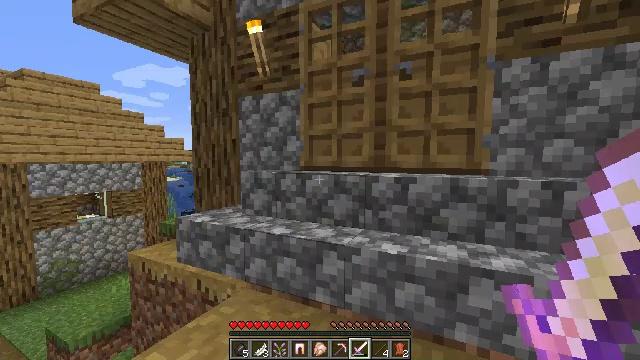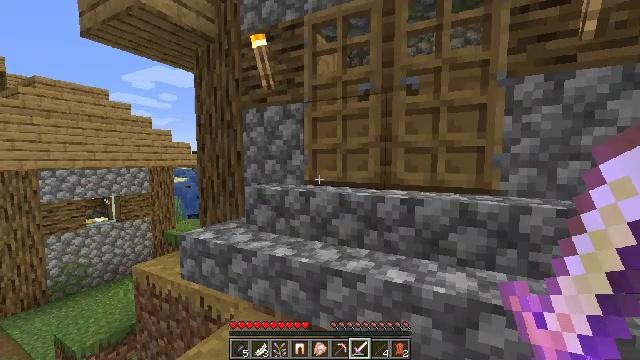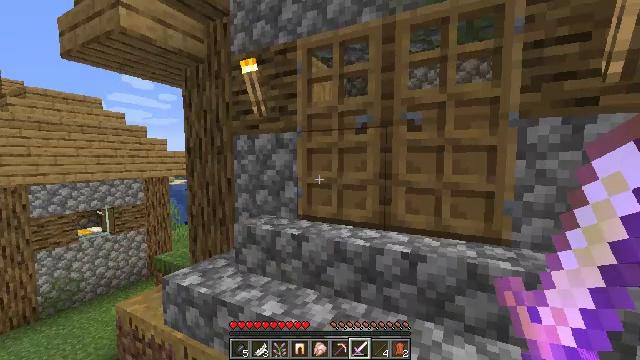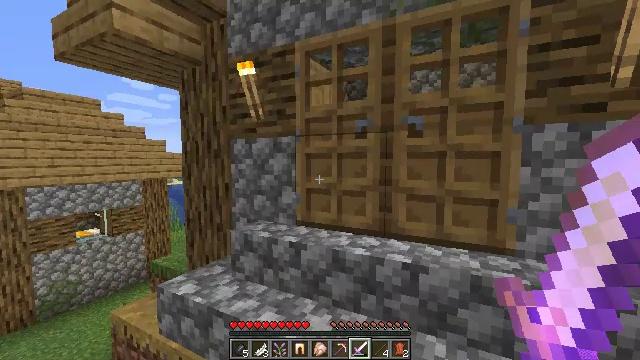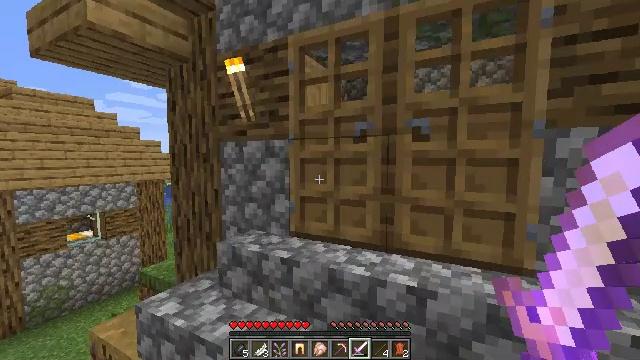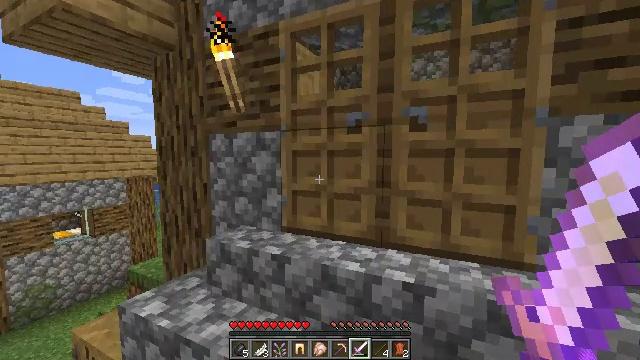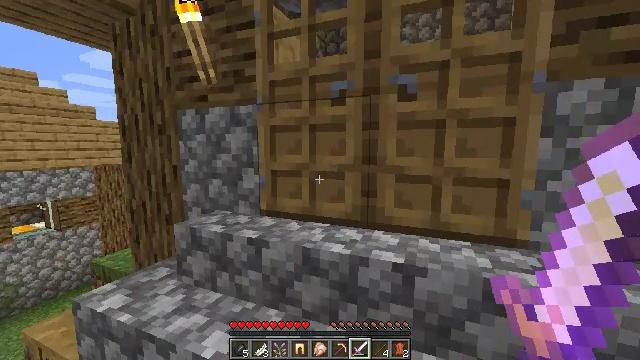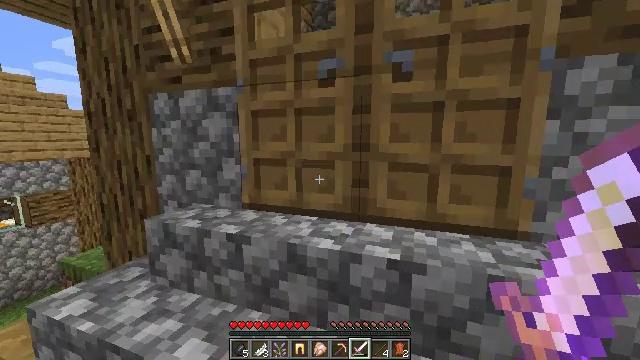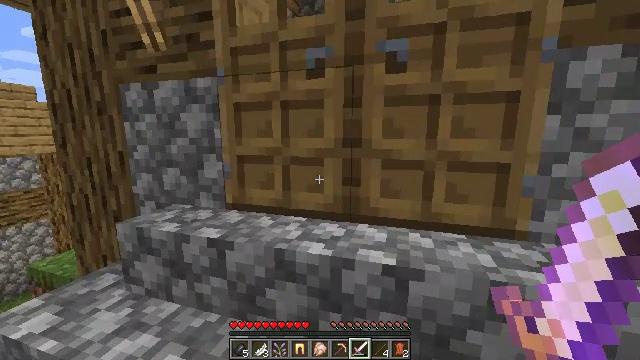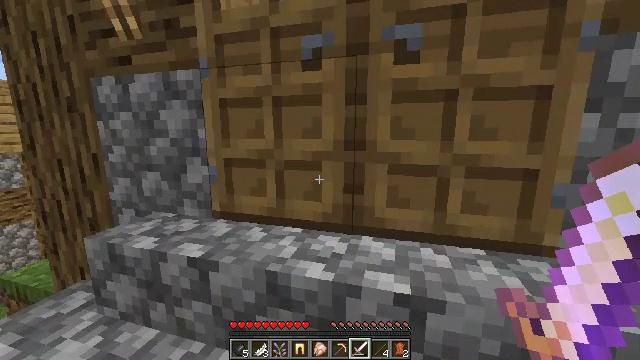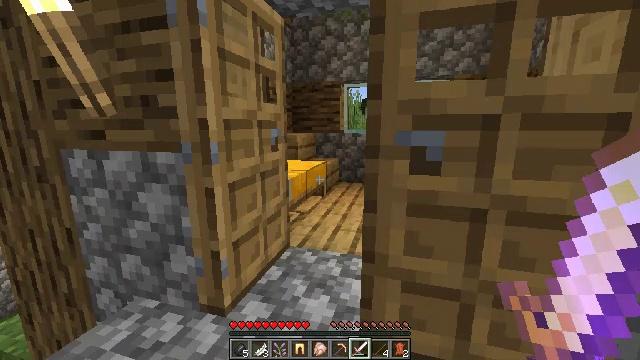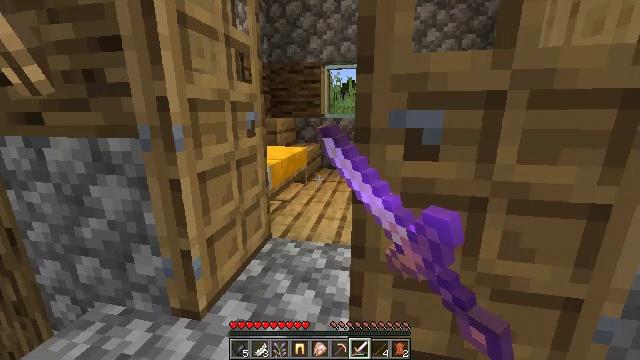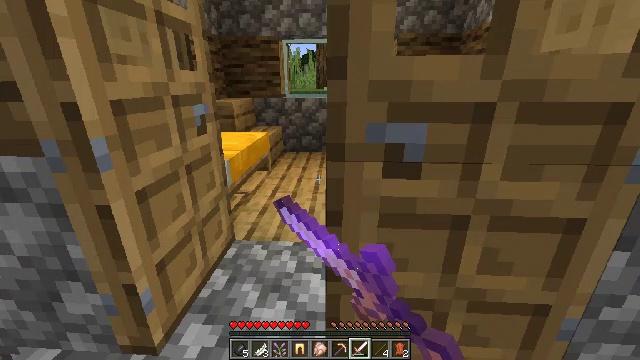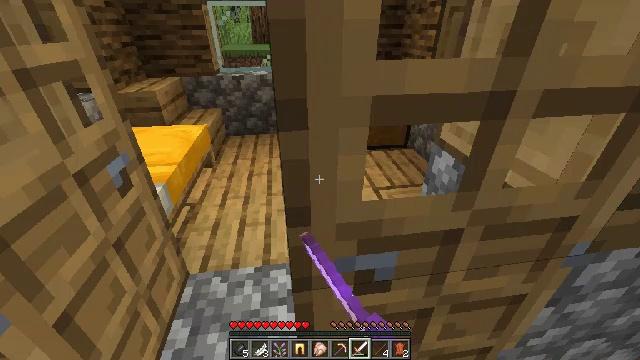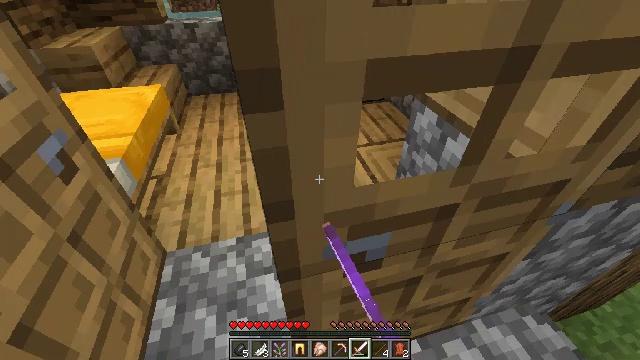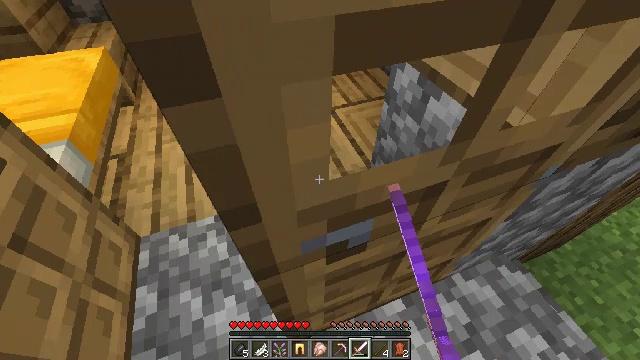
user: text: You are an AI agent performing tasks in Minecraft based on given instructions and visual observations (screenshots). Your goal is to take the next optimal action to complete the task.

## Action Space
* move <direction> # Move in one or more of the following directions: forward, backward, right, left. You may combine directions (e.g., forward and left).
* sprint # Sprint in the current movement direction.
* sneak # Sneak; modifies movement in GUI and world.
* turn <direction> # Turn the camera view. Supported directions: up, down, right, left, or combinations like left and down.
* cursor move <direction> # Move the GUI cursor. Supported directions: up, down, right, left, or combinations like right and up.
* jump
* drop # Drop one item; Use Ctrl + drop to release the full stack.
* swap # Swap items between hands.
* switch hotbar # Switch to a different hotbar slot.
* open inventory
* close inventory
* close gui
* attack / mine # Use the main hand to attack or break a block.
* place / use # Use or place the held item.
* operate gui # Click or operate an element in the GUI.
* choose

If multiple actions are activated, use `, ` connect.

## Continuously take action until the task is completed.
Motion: motion action
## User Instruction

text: Remove a lilac from the inventory.
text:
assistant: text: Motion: move forward and move right, turn left, jump
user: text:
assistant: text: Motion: move forward and move right, jump
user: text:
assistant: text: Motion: move forward and move right, jump
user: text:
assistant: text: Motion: move forward and move right, jump
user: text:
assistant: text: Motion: move forward and move right, turn right, jump
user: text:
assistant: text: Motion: move forward and move right, turn right and down, jump
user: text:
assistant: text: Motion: move forward and move right, turn right and down, jump
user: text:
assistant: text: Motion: move forward and move right, turn right and down, jump
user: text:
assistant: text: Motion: move forward and move right, turn right, jump
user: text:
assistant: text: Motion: move forward and move right, use / place, jump
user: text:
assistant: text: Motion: move forward and move right, turn right and down, use / place, jump
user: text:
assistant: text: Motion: move forward and move right, turn right and down, jump
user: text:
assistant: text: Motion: move forward and move right, turn right and down, jump
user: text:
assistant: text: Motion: move forward and move right, turn right and down, jump
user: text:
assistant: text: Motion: move forward and move right, turn right and down, jump
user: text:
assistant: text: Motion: move forward and move right, turn right and down, jump
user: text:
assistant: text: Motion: move forward and move right, turn right and down, jump
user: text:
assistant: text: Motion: move forward and move right, turn right and down
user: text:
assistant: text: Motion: move left, turn down
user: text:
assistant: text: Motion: move left
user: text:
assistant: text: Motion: move left, use / place
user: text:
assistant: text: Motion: move left, use / place
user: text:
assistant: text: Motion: move left, turn left and down, use / place
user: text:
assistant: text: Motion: move left, turn left and down
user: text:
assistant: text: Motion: move left
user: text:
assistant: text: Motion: move left
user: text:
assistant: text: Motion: move left, turn left and up
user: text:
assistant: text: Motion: move forward and move left, turn right and up
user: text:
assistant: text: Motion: move forward and move left, turn right and up
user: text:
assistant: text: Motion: move forward and move left, turn right and up